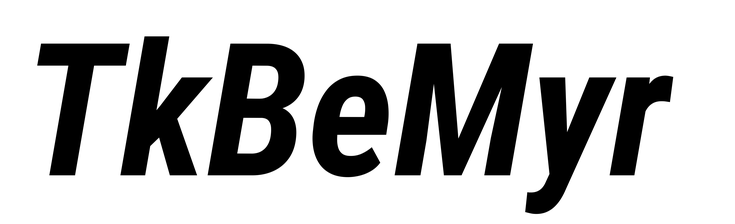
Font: Roboto-Italic_Condensed_Bold_Italic